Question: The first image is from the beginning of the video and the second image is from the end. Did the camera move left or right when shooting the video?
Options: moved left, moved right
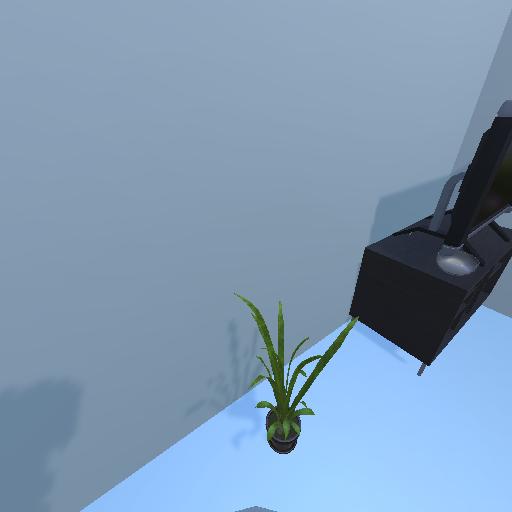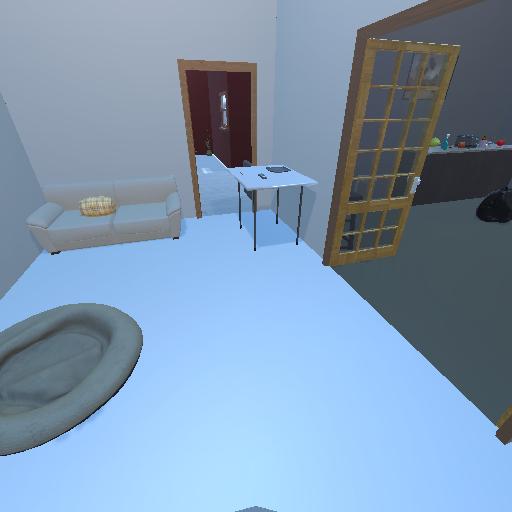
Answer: moved left